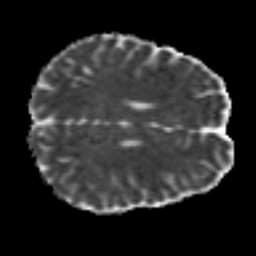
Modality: MD
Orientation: axial
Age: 22
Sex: male
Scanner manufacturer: siemens
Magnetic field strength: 3 T
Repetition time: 7 s
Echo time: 0.0926 s